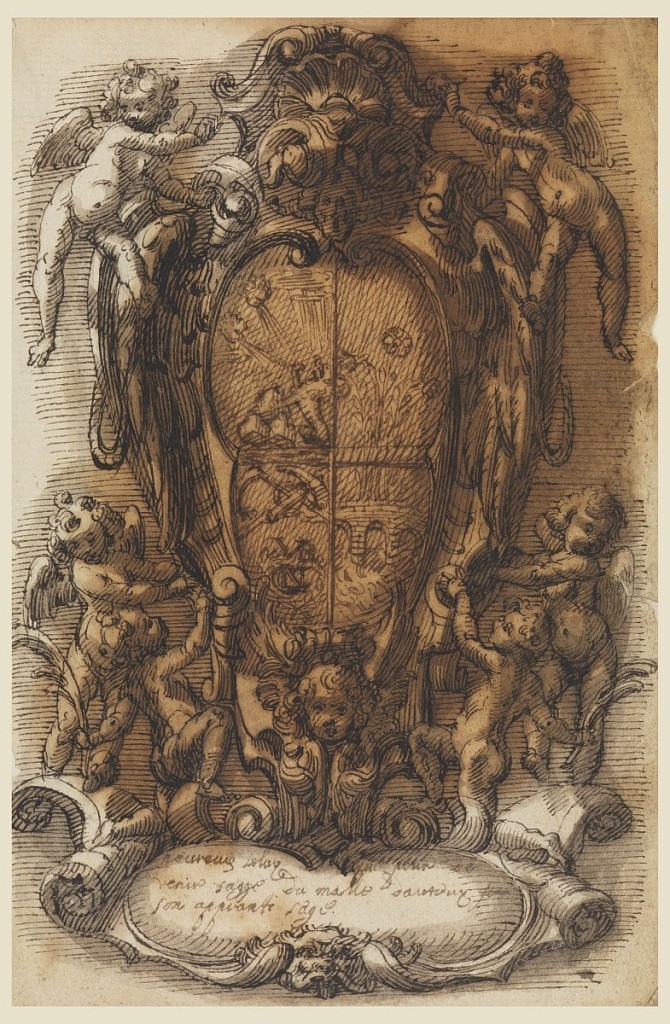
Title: Design of Escutcheon with Coat of Arms
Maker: Leonardo Scaglia, French, active Italy, 1640 – 1650
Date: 1620–40
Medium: Pen and brown ink, brush and gray wash on off-white laid paper
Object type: Drawing
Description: Elevation of an escutcheon supported symmetrically by four putti, with two more sitting above.  The shield of the escutcheon has four quarters in which are depicted a flowering plant, a monogram with the numeral V above (see also 1938-88-2180), and a stone bridge over a stream.  There is a tablet below the escutcheon with an inscription (the same as that of 1938-88-2180), with differences in the orthography.